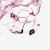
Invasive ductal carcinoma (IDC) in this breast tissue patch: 0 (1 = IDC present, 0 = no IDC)